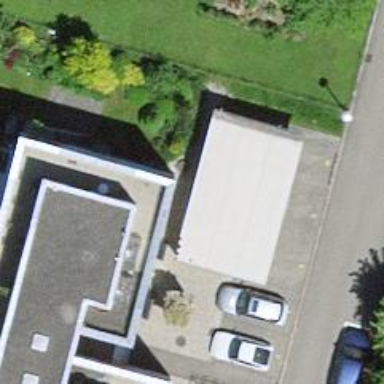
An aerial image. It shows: Carport building.